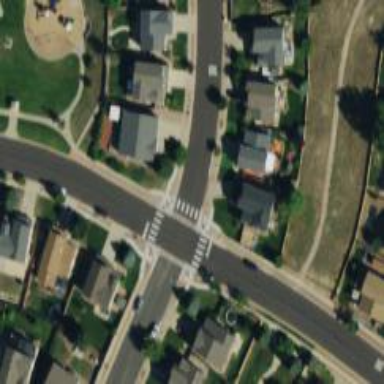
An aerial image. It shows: Marked road crossing.